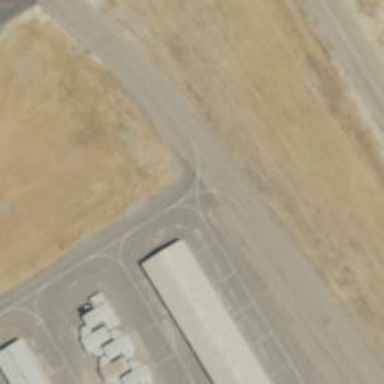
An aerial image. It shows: View of taxiway at the airport.